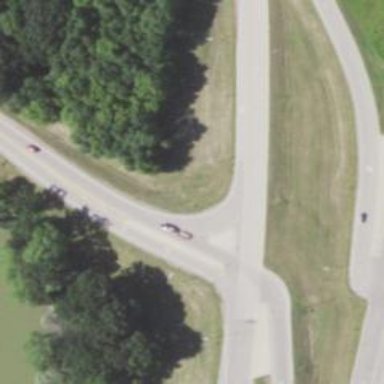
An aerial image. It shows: Trunk link highway.